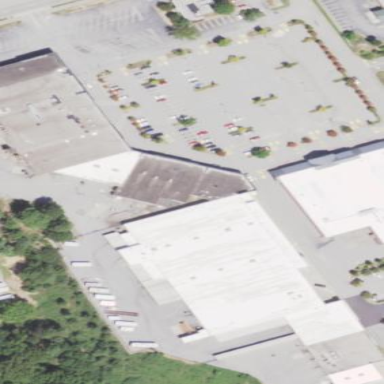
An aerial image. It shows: Retail building.